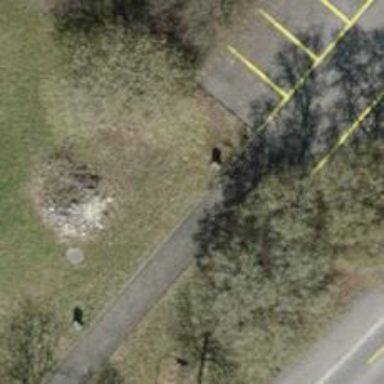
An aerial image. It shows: Parking aisle designated as service road.